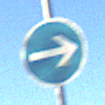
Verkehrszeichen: VorgeschriebeneFahrtrichtungHierRechts
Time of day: MorningAfternoon
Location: Outdoor (Nature)
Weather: Clear
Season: NotSpecified
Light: Natural